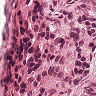
Metastatic tissue present: no